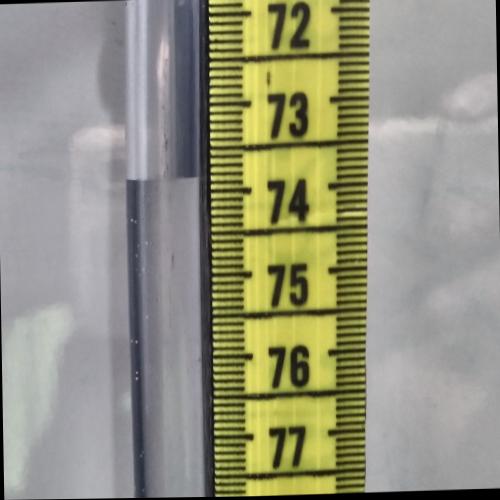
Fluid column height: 73.8 cm